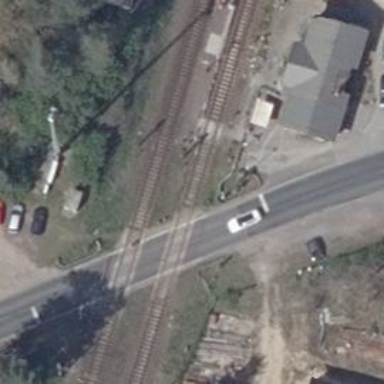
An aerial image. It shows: Close-up of railway platform edge.